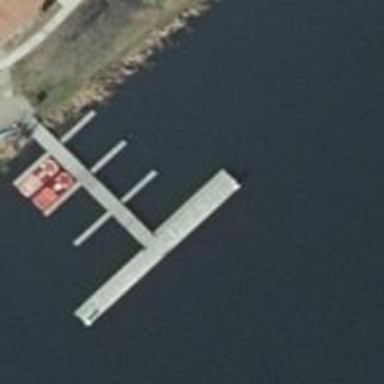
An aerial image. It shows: Pier with mooring facilities.